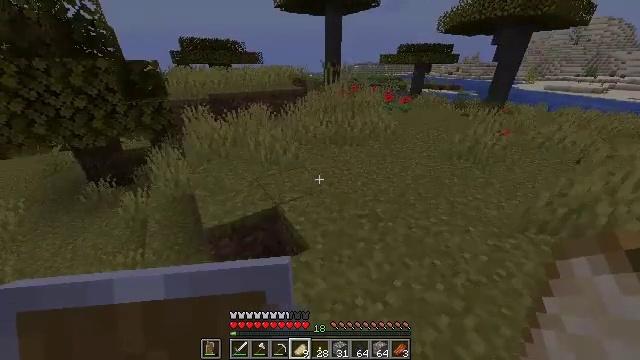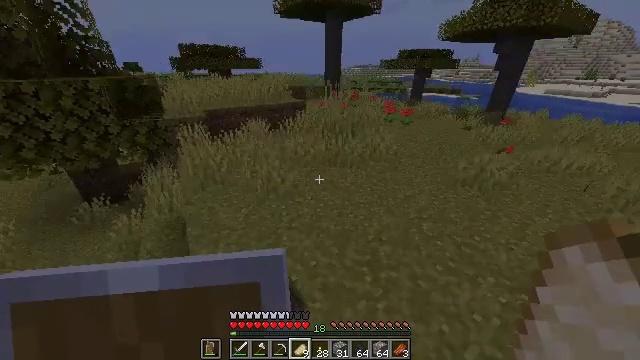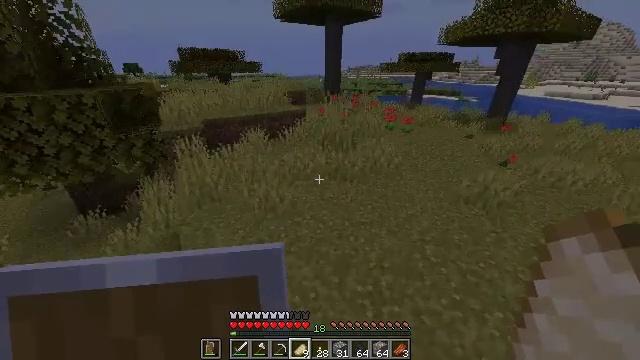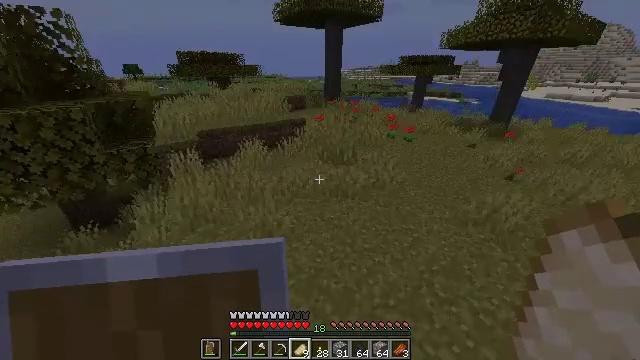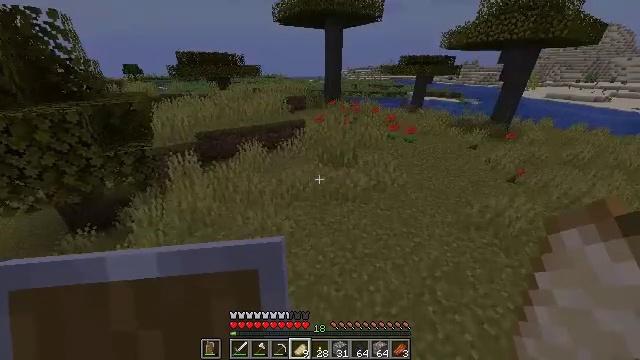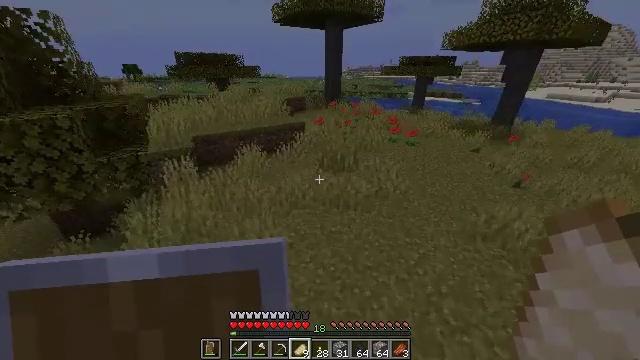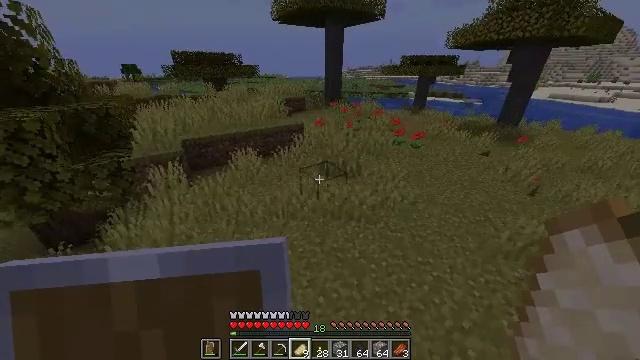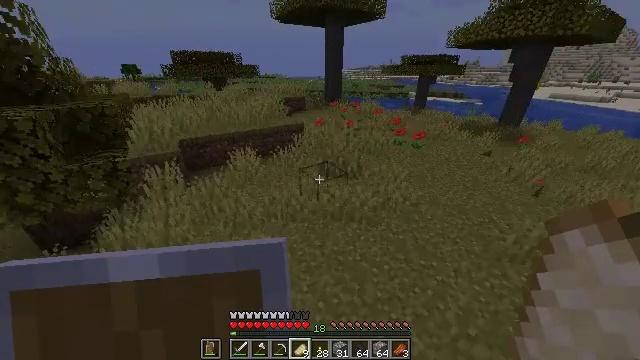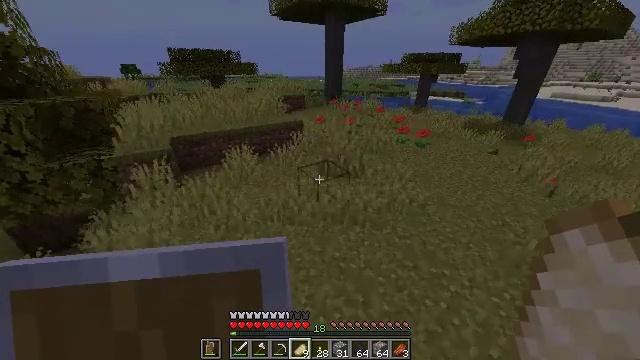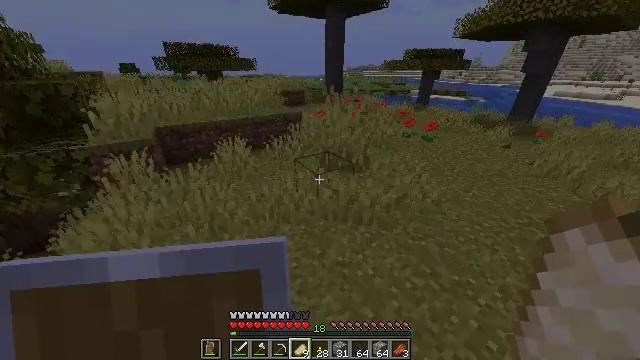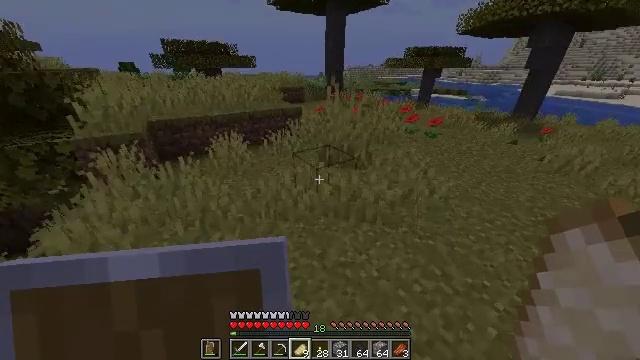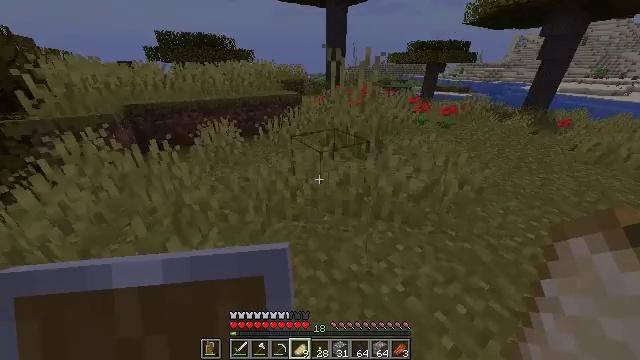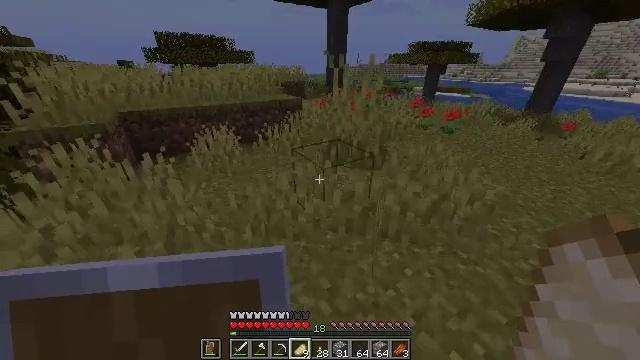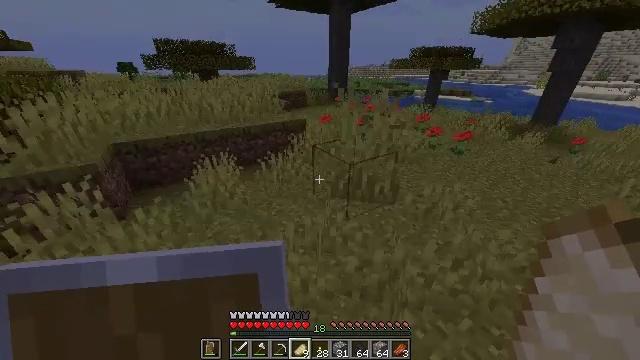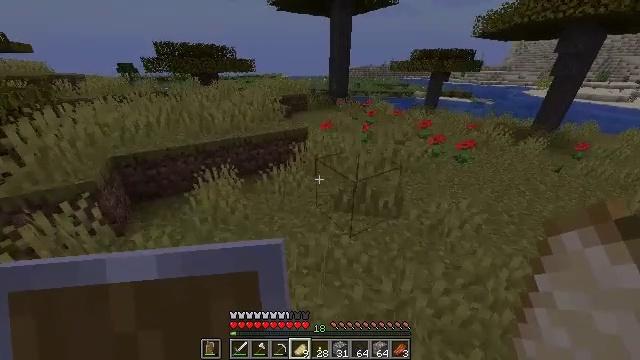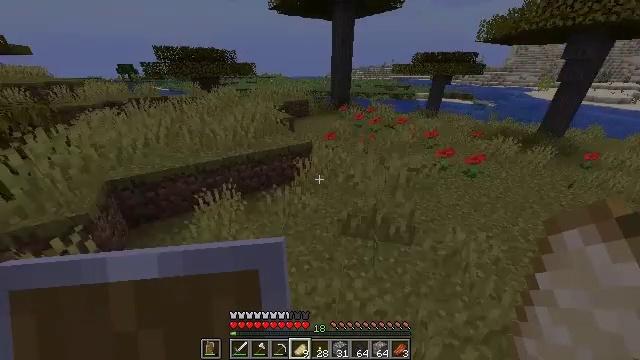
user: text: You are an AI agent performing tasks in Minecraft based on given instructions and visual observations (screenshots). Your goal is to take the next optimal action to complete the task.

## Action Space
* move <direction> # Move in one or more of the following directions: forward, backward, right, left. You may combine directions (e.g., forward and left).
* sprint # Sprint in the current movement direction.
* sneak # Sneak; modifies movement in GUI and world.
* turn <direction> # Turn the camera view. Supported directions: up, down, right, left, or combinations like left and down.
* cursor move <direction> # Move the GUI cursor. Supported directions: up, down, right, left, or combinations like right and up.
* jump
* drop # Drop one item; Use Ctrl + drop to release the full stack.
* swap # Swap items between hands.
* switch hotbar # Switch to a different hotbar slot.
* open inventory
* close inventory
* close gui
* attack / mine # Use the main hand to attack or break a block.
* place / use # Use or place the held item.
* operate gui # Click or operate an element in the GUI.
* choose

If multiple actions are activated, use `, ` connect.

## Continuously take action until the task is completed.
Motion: motion action
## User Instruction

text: Remove an apple from the inventory.
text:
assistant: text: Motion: move forward, jump
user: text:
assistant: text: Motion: move forward, jump
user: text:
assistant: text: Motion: move forward, jump
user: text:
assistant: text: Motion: move forward, jump
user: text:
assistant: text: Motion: move forward, jump
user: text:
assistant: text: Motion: move forward, jump
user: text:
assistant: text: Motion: move forward, jump
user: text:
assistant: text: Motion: move forward, jump
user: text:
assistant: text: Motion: move forward, jump
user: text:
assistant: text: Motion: move forward and move left, jump
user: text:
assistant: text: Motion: move forward and move left, jump
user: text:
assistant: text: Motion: move forward and move left, jump
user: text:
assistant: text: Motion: move forward and move left, jump
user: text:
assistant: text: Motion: move forward and move left, jump
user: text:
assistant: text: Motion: move forward and move left, jump
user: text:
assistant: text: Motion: move forward and move left, jump
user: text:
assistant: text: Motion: move forward and move left
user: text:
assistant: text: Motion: move forward and move left
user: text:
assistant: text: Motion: move forward and move left
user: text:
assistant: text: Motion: move forward and move left
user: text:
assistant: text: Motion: move forward and move left, jump
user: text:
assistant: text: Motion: move forward and move left, jump
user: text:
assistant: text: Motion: move forward, jump
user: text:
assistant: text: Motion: move forward, jump
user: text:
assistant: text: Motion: move forward, jump
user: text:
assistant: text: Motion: move forward, jump
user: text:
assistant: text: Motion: move forward, jump
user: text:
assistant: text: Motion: move forward, jump
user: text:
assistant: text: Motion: move forward, jump
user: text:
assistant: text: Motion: move forward, jump